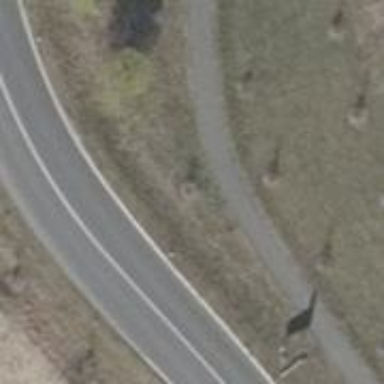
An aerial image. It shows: Asphalt path.